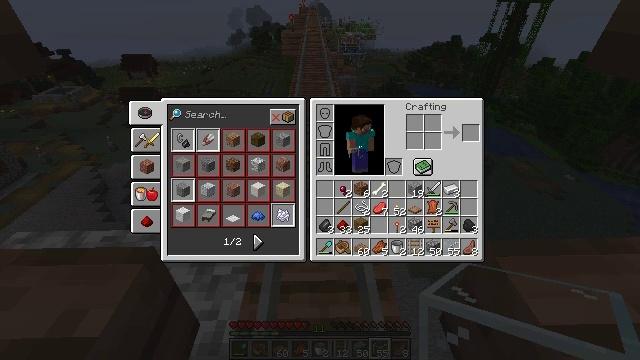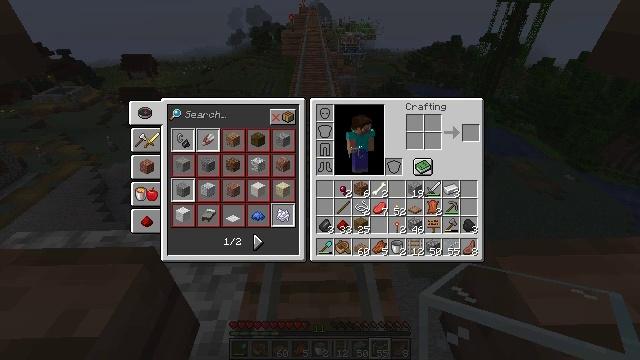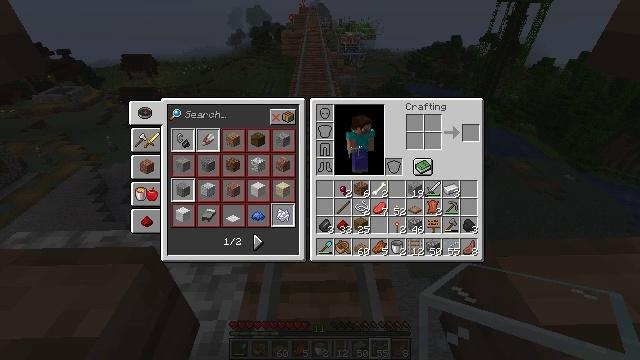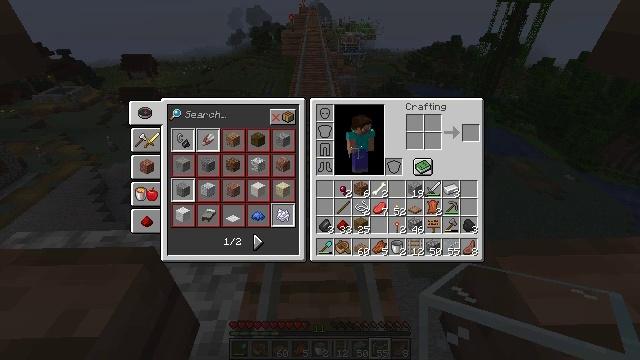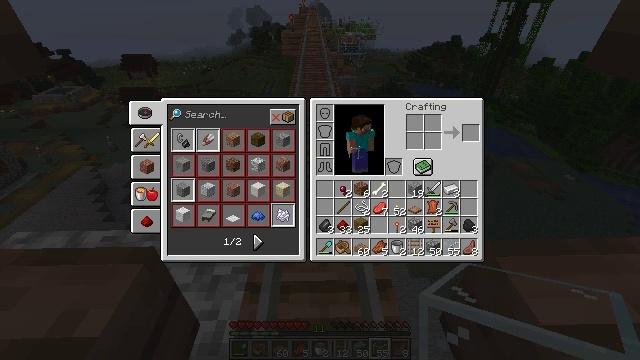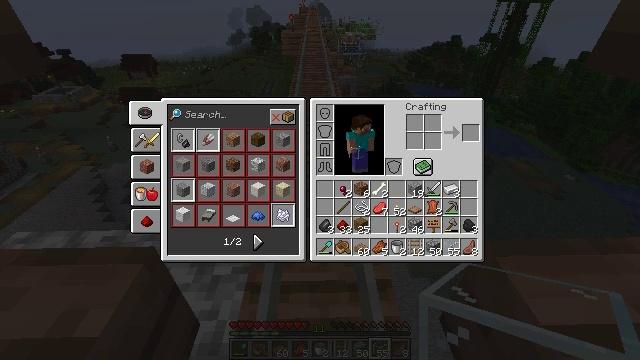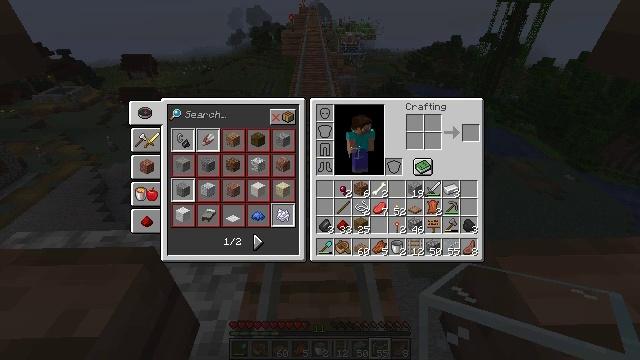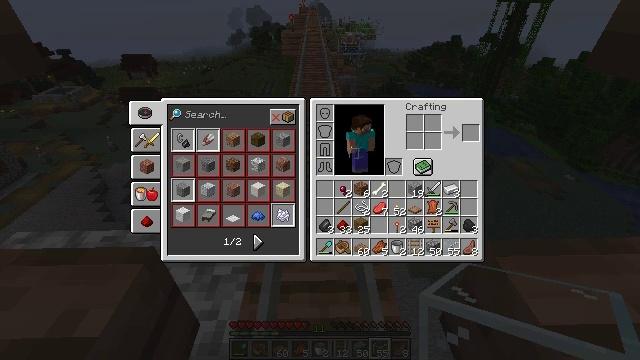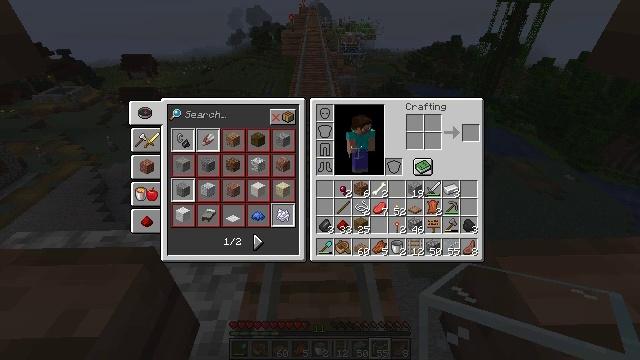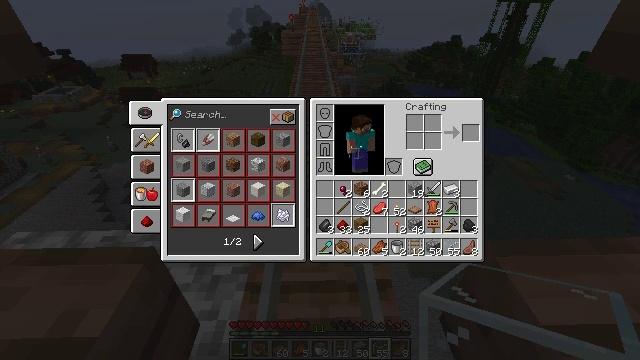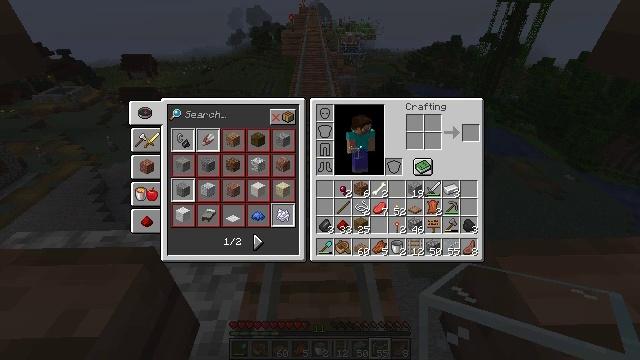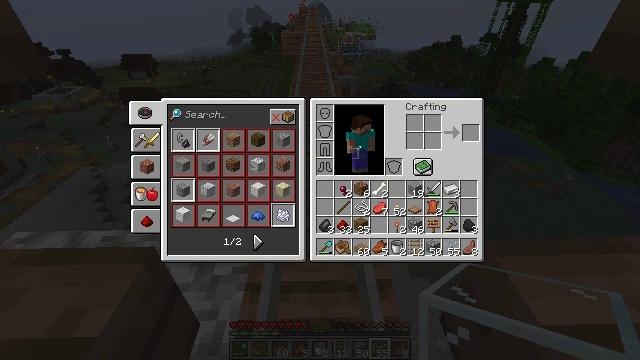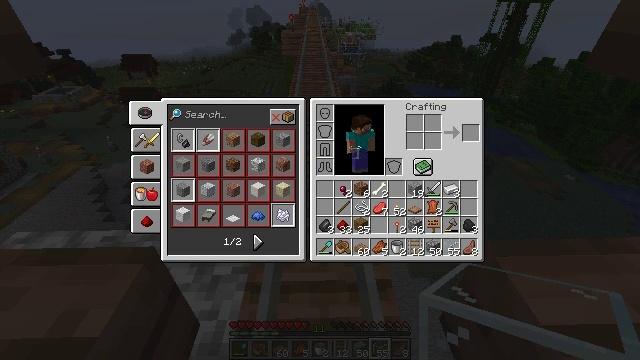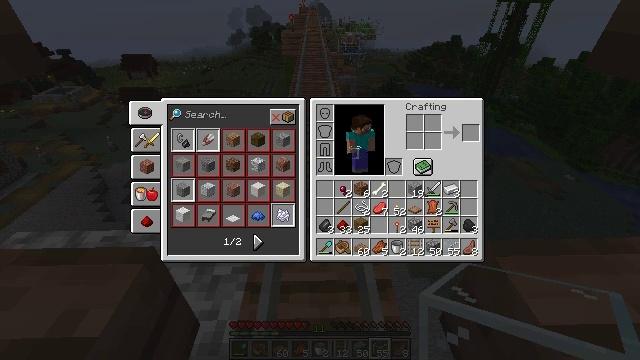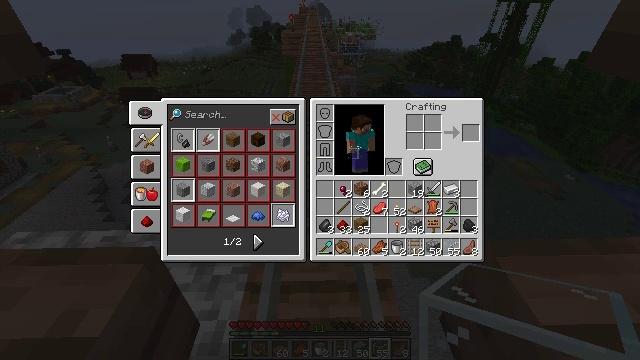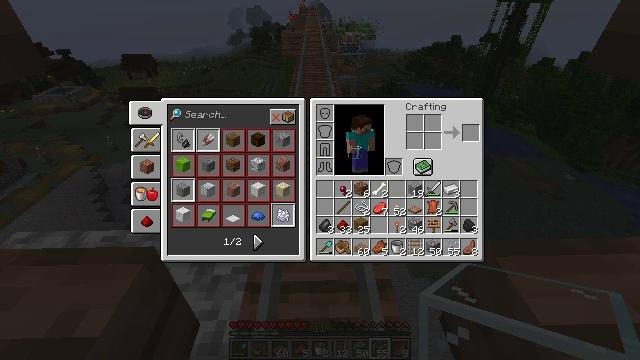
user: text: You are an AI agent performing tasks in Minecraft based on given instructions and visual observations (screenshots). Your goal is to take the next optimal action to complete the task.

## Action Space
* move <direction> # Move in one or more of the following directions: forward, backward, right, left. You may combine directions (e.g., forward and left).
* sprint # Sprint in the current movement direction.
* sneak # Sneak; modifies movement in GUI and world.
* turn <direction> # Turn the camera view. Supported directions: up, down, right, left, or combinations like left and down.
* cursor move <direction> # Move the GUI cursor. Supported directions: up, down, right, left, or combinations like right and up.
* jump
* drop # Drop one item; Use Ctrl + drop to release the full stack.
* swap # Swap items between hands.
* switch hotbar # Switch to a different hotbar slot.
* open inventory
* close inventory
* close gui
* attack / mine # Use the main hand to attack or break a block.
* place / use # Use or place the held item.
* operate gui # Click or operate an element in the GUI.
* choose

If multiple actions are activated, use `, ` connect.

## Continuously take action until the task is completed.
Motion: motion action
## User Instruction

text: Destroy the glass.
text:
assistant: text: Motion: no_op
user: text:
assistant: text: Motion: no_op
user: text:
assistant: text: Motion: no_op
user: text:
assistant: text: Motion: no_op
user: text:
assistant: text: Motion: no_op
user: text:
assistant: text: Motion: no_op
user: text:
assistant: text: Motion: no_op
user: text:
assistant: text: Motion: no_op
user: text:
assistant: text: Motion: no_op
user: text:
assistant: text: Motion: no_op
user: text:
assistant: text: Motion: no_op
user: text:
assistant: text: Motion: no_op
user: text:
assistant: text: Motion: no_op
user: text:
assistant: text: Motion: no_op
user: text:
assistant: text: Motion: no_op
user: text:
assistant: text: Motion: no_op
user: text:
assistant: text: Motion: no_op
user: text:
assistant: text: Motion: no_op
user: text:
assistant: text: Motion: no_op
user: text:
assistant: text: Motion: no_op
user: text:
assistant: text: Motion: no_op
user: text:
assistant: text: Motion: no_op
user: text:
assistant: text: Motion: no_op
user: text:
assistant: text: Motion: no_op
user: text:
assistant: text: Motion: no_op
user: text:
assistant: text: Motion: no_op
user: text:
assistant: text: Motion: no_op
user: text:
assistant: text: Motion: no_op
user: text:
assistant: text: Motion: no_op
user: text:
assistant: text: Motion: no_op